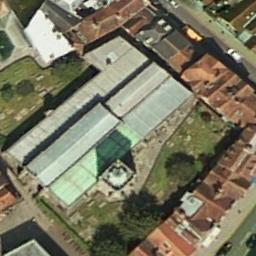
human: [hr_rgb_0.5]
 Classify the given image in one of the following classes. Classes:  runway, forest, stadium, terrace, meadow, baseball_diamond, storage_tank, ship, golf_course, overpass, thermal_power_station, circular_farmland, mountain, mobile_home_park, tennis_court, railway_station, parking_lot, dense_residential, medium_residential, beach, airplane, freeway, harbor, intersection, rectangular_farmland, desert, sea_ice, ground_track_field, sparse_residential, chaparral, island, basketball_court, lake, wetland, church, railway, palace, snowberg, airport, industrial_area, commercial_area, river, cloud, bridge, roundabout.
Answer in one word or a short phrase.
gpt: church